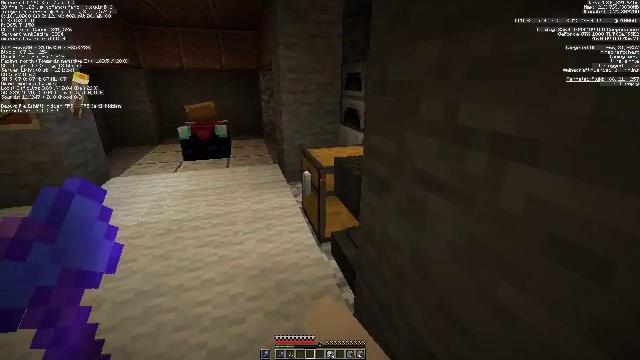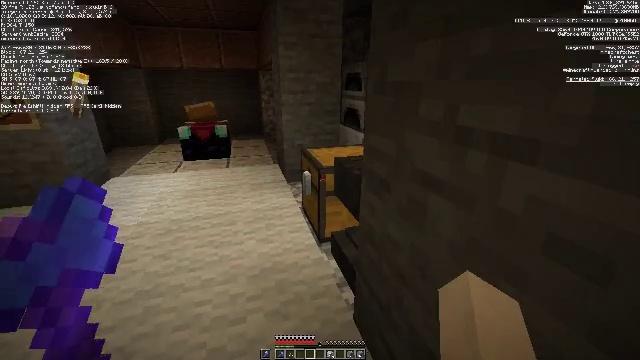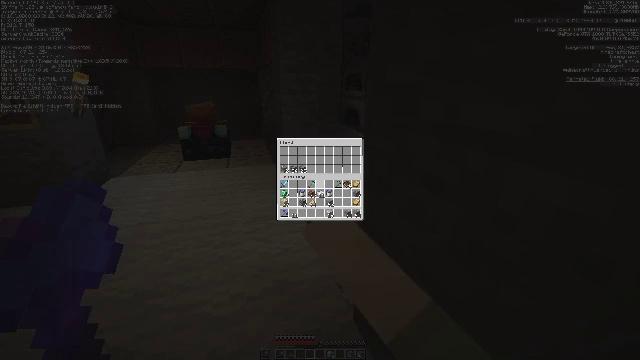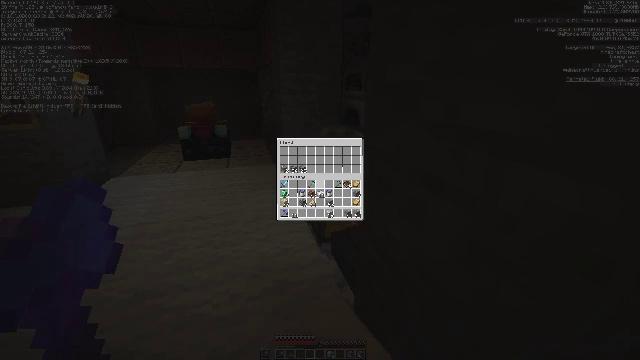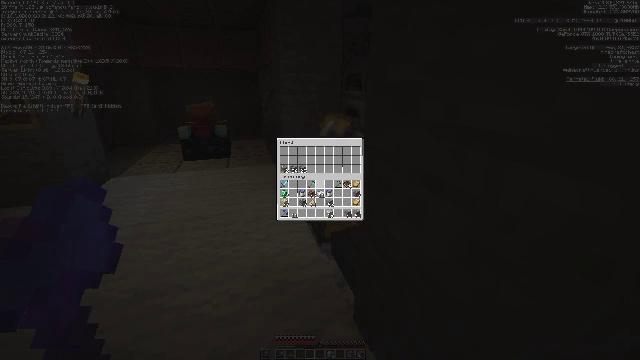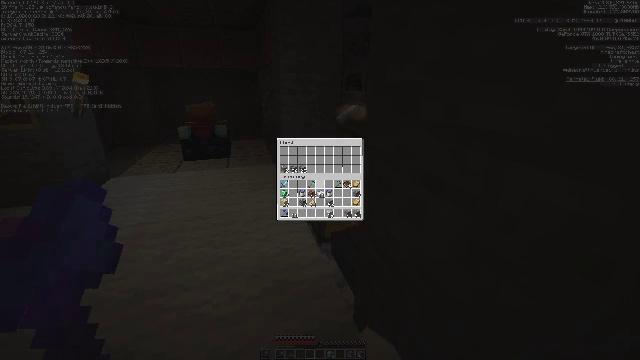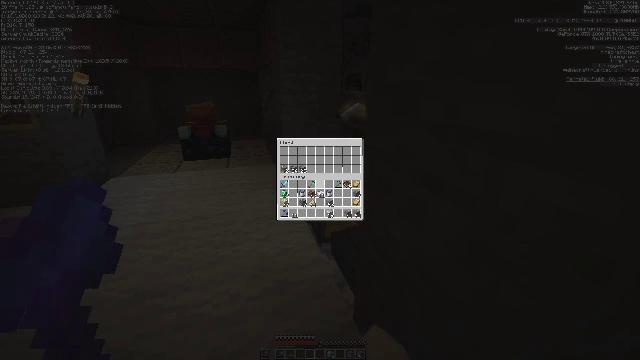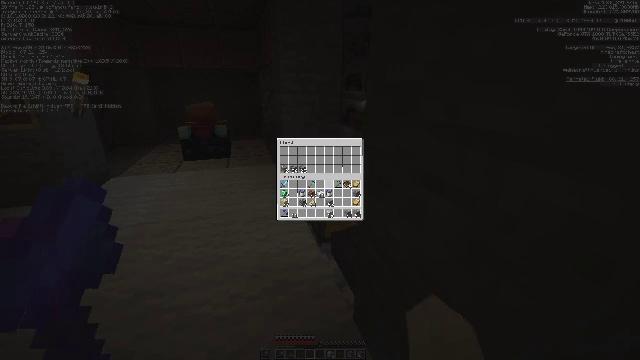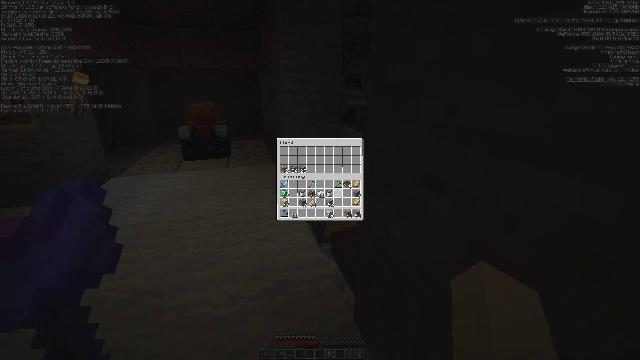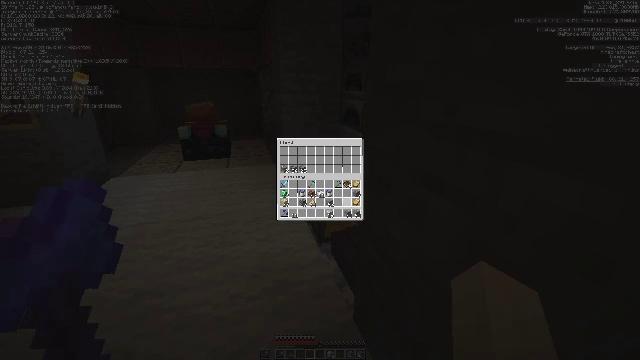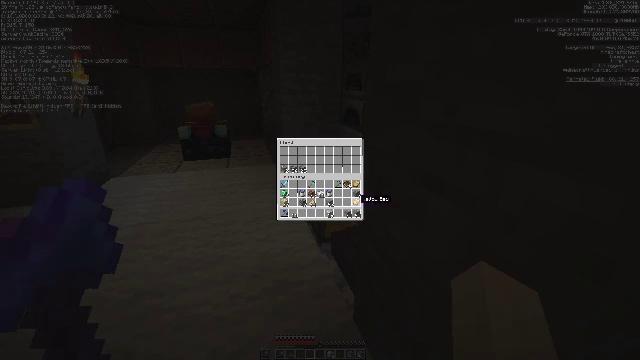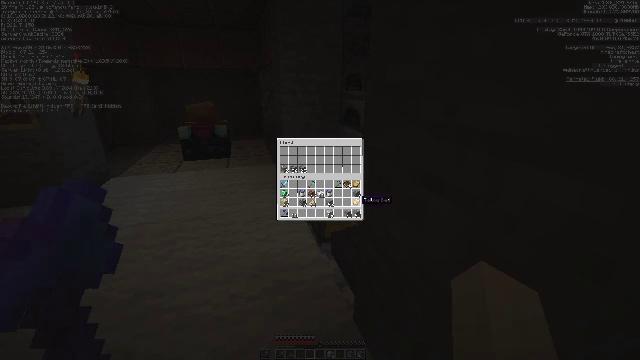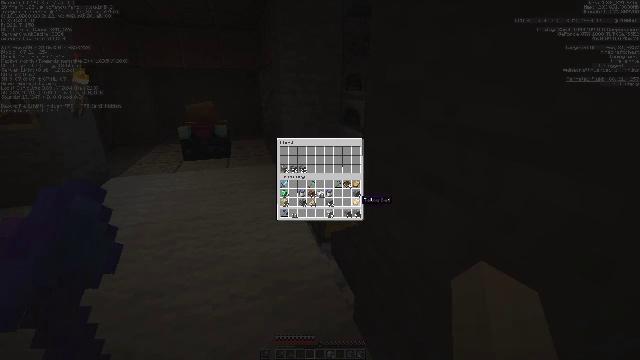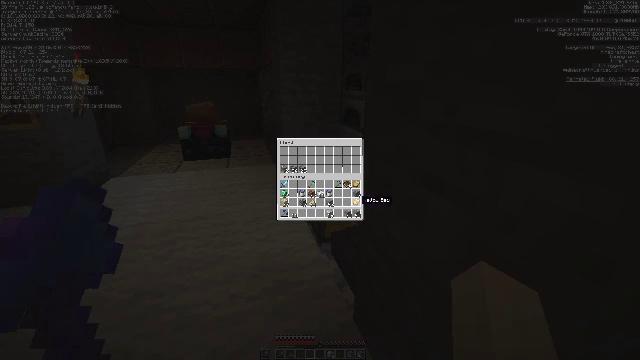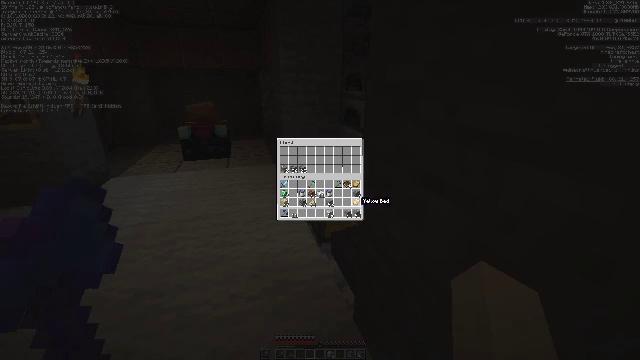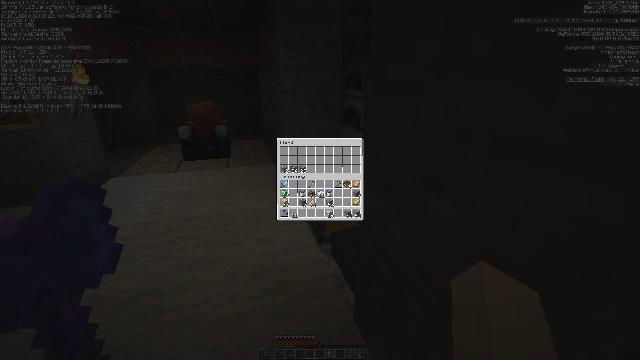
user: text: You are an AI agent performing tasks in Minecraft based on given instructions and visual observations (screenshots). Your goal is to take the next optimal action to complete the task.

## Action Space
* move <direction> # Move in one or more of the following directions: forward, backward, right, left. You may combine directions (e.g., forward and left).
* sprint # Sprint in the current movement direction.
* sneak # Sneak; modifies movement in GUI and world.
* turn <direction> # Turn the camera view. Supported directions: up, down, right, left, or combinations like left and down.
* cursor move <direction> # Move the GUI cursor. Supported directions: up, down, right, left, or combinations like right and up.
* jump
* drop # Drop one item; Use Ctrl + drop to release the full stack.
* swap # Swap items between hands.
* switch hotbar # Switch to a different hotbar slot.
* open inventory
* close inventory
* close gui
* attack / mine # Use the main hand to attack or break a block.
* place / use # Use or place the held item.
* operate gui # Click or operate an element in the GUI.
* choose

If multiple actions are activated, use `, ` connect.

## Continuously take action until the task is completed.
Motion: motion action
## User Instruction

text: Gather items from the yellow shulker box.
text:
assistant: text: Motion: use / place
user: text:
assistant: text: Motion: no_op
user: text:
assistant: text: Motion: no_op
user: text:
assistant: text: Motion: no_op
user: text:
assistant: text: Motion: no_op
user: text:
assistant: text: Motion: turn right and down
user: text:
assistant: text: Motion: no_op
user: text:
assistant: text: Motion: turn right and down
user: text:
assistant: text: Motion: sneak, turn right and down
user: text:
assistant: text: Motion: sneak, turn right
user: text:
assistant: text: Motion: sneak
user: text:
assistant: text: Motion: sneak
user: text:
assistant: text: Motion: sneak
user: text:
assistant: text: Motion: sneak
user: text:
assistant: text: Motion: sneak
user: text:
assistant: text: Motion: sneak
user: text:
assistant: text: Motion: sneak, attack / mine
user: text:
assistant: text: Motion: sneak, attack / mine
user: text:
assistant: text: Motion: sneak, attack / mine
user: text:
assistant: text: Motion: sneak
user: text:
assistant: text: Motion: sneak
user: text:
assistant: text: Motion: sneak, attack / mine
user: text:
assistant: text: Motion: sneak, attack / mine
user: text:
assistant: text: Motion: sneak, attack / mine
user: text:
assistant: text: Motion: sneak, attack / mine
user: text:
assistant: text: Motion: sneak
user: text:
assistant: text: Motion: sneak
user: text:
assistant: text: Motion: turn left
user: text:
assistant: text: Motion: turn left
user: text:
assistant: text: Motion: no_op